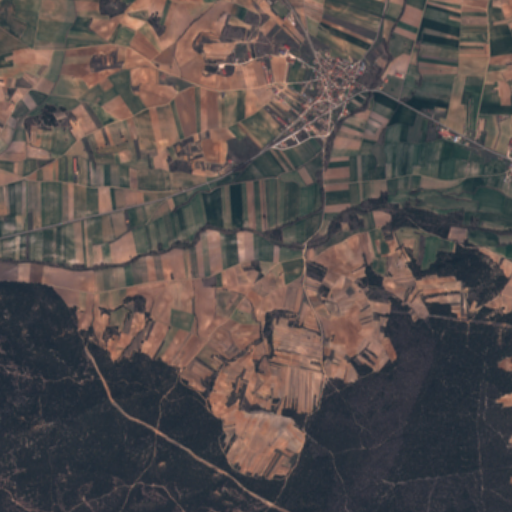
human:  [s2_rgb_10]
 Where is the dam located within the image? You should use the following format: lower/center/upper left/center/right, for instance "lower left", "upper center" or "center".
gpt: The dam is located in the upper center of the image.
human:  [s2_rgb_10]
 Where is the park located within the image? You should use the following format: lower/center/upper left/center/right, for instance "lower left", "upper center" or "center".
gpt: The park is located in the upper right of the image.
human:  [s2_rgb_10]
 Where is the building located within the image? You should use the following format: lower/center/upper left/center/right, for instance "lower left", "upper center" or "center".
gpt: There is no building in the image.